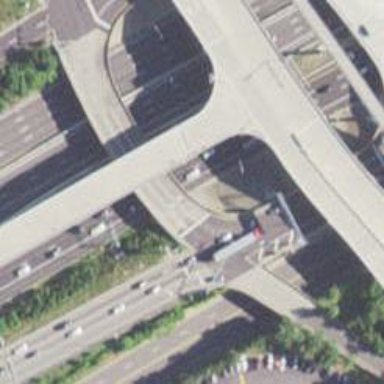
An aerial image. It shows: Secondary link road.